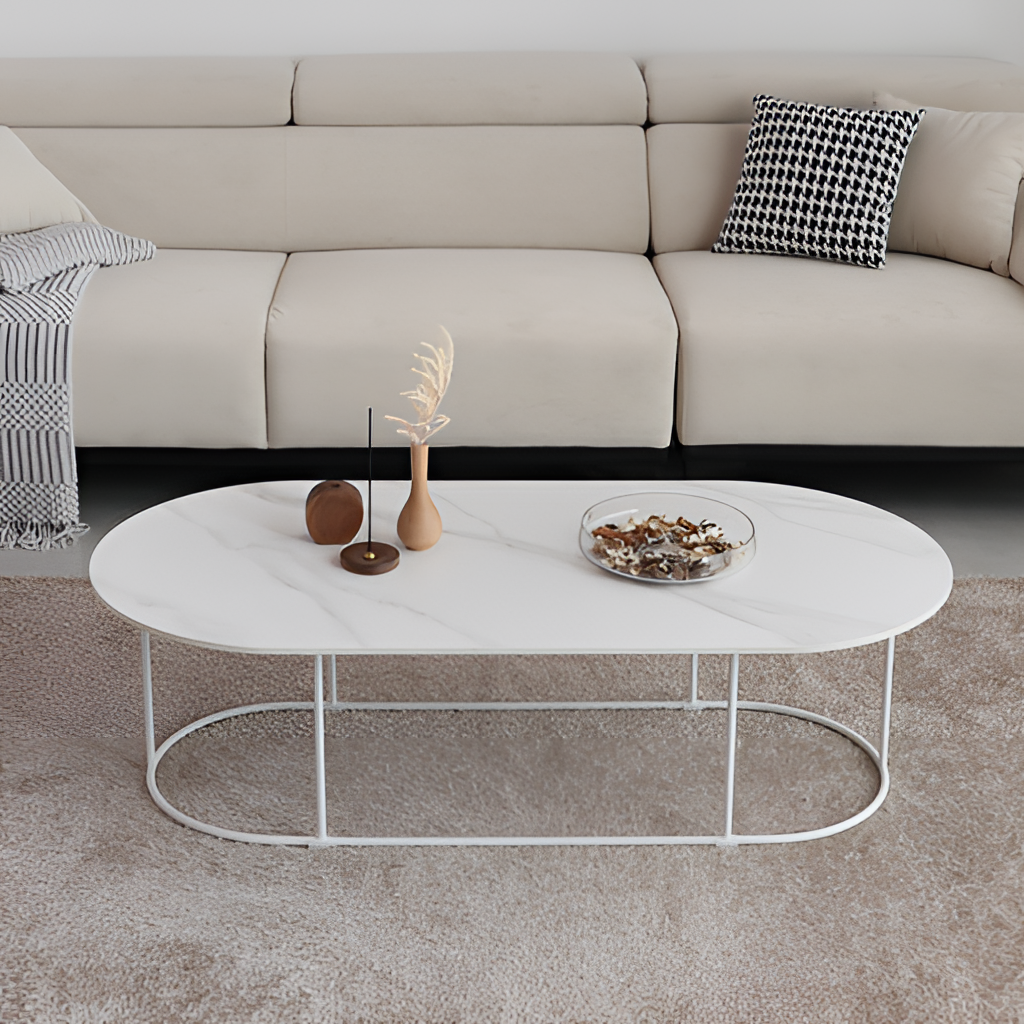
living room, fabric sofa, paint wallpaper, with solid pattern, contemporary, gray carpet flooring, with plush pattern